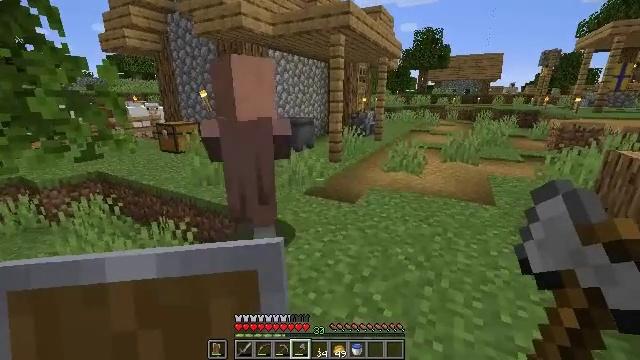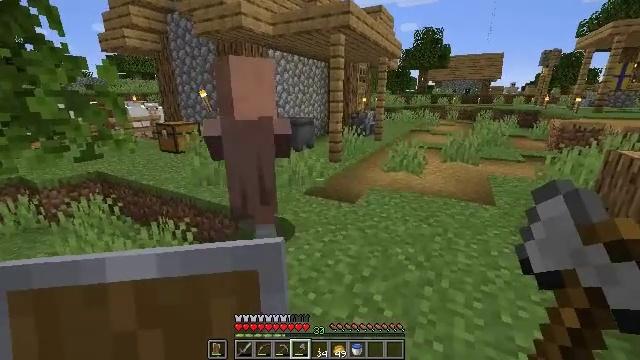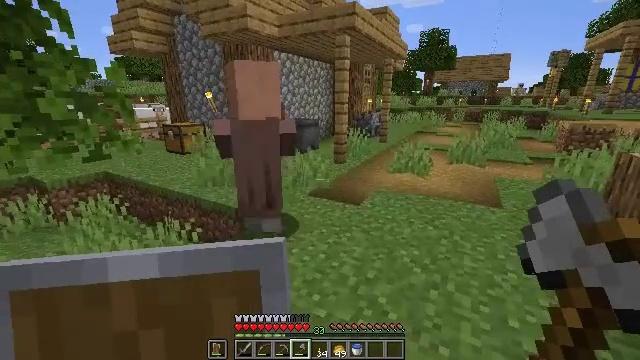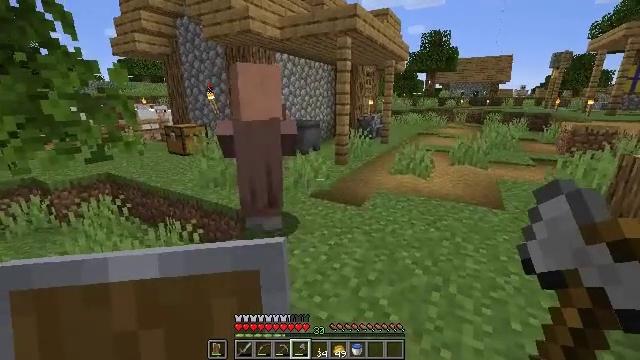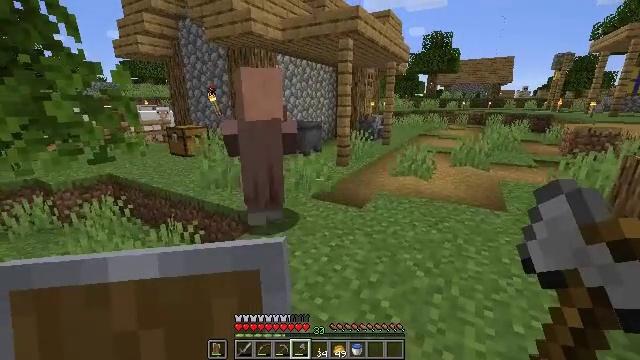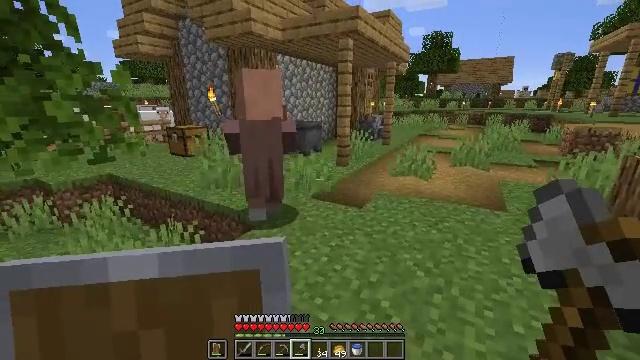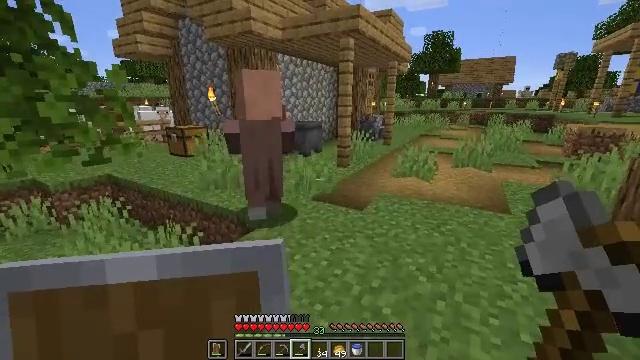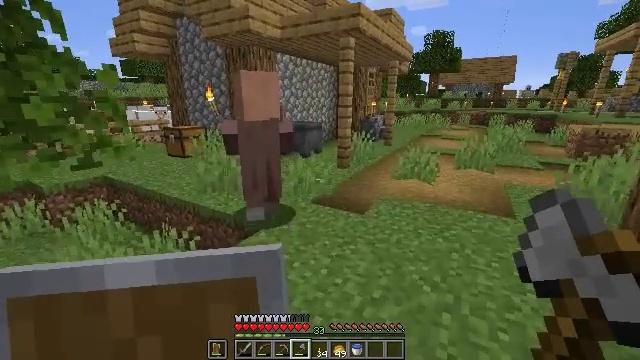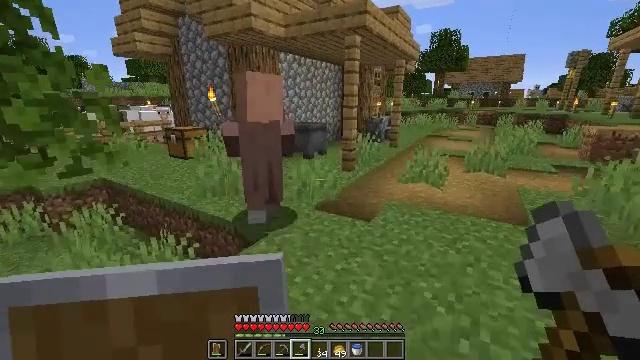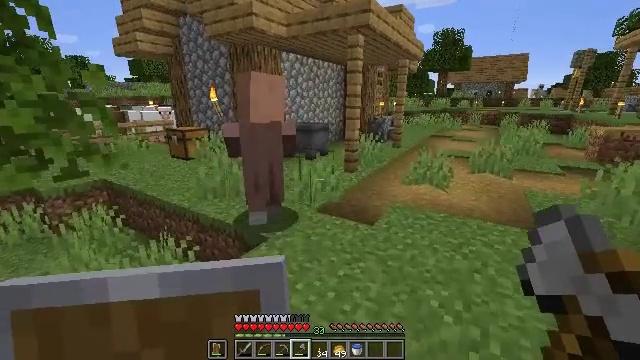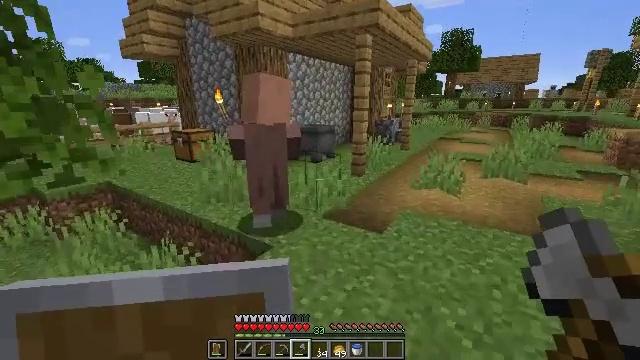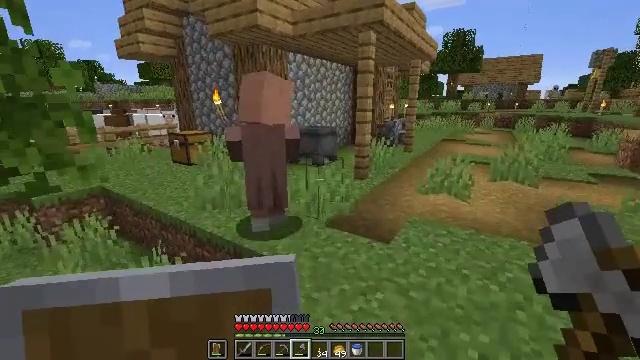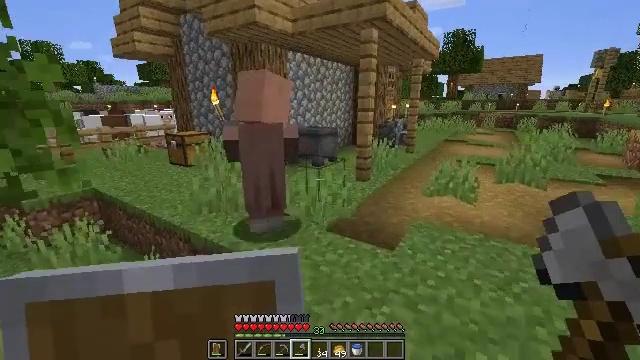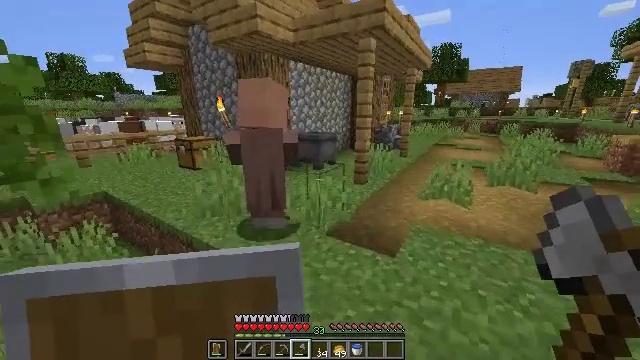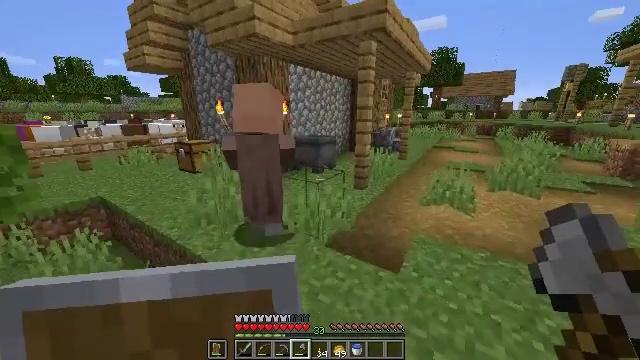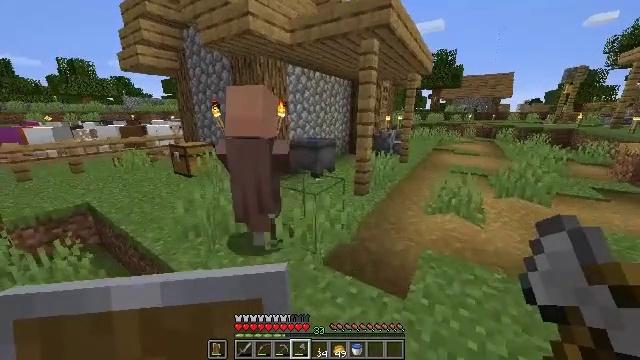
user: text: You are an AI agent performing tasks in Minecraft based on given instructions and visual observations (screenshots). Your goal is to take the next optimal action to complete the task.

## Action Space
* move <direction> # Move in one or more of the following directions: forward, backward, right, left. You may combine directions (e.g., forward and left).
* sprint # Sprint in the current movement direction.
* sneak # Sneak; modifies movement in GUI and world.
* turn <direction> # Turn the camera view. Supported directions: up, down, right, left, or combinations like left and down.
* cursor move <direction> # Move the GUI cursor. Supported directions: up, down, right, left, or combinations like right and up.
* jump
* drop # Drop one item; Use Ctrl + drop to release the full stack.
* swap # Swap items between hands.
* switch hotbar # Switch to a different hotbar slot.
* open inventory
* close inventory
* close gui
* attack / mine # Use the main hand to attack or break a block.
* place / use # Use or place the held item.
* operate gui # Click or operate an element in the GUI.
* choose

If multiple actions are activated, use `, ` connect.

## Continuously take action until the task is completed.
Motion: motion action
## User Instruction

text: Attack the cauldron to retrieve it.
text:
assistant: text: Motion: no_op
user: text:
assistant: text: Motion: turn left
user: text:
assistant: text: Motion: no_op
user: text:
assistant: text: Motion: no_op
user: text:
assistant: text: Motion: no_op
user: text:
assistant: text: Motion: move forward
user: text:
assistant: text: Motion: move forward
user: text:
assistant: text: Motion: move forward
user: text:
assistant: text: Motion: move forward
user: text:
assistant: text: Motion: move forward, turn left
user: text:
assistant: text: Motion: move forward, sprint
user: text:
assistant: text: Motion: move forward, sprint
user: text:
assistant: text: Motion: move forward
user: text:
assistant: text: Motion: move forward
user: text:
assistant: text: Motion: move forward
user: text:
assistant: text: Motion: move forward
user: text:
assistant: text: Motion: move forward
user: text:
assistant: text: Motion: move forward and move right, turn left
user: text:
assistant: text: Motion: move forward and move right, turn left
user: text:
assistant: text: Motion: move forward and move right, turn left
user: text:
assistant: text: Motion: move forward and move right, turn left
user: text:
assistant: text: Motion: move forward and move right
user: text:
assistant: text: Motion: move forward and move right
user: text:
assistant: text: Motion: move forward and move right
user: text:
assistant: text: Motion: move forward and move right
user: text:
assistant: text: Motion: move forward and move right
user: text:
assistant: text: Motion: move forward and move right, turn left
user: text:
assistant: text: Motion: move forward and move right, turn left
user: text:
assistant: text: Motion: move forward and move right, turn left
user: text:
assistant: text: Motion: move forward and move right, turn left